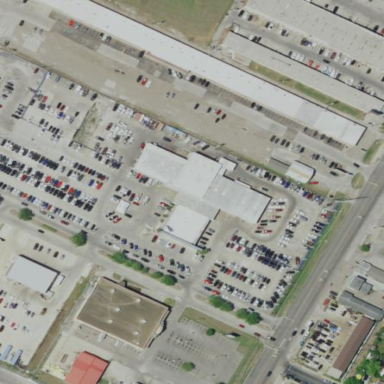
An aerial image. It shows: Car shop building.